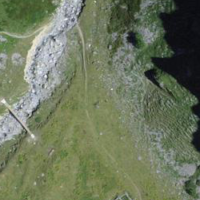
EUNIS habitat code: 31
Species observed at this site:
Gentianella campestris